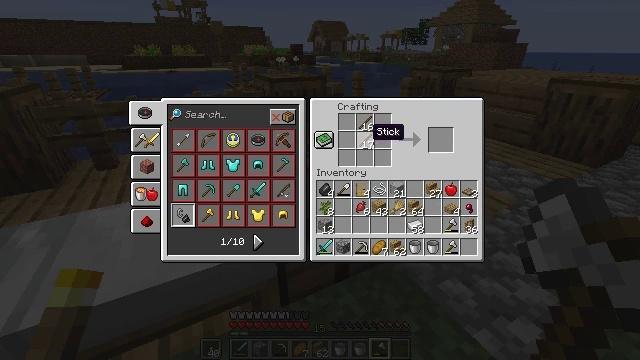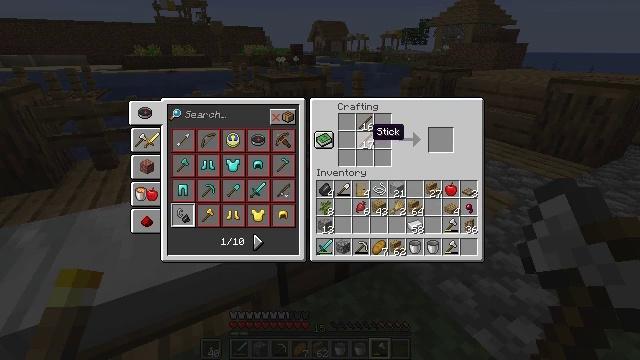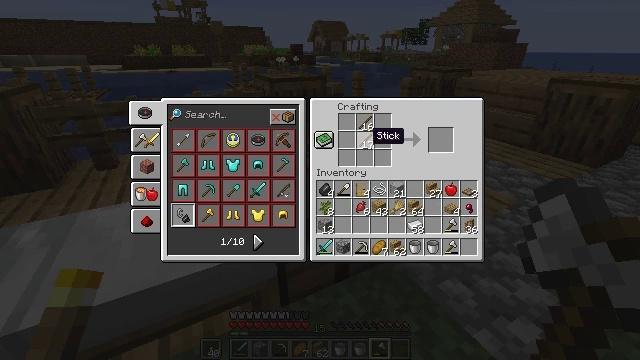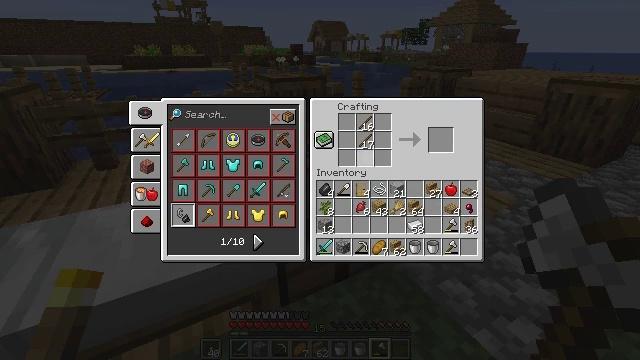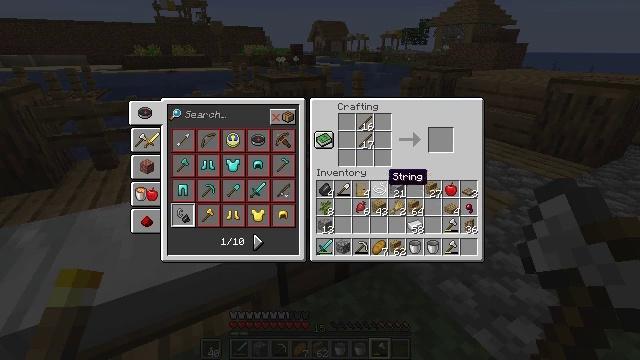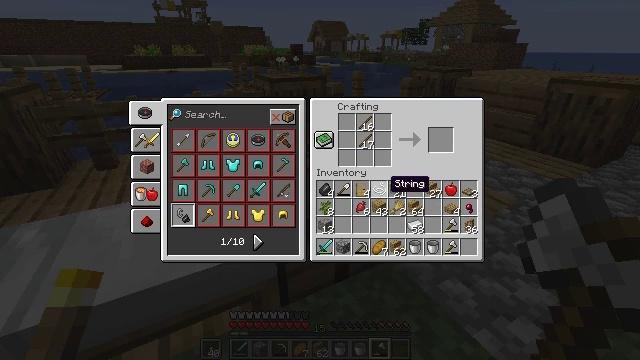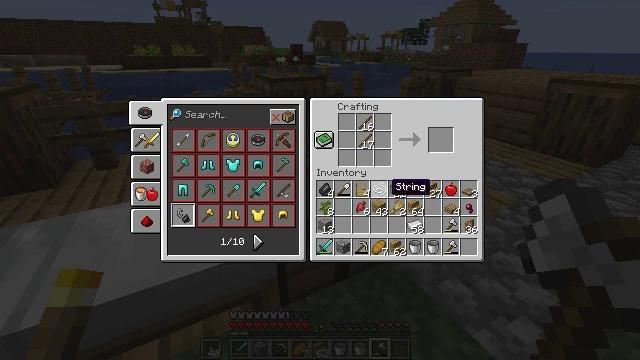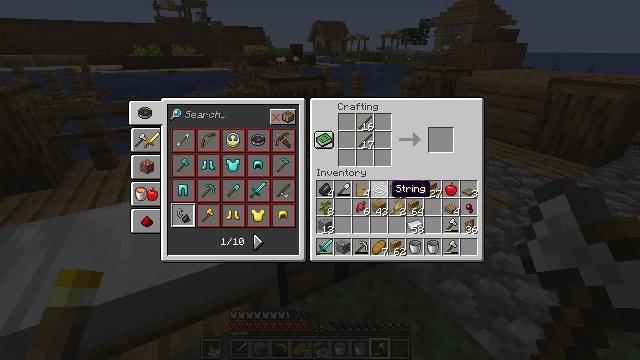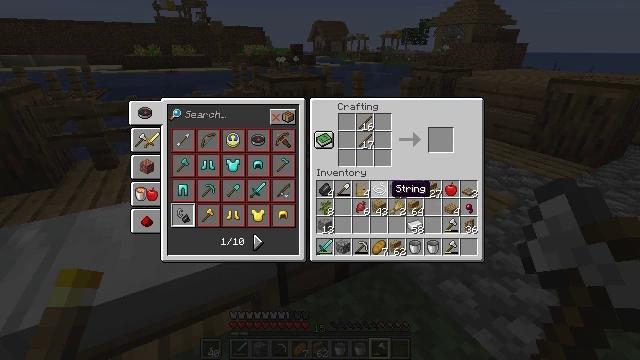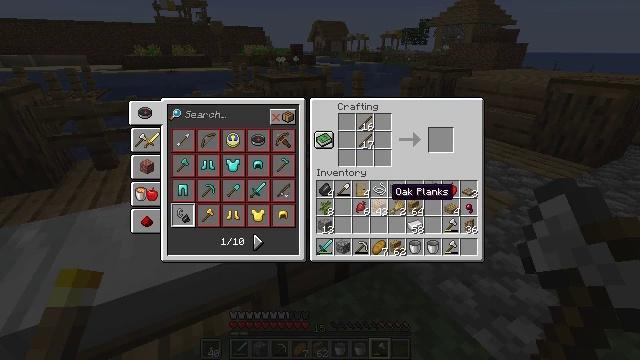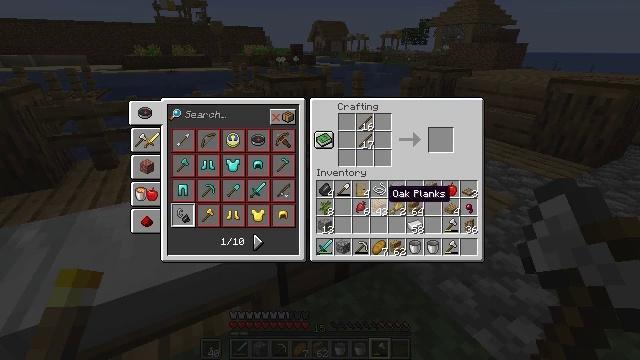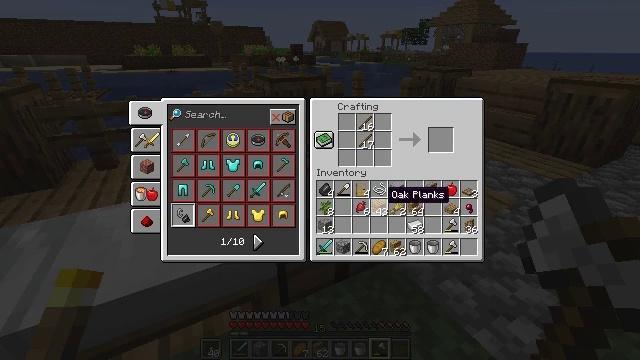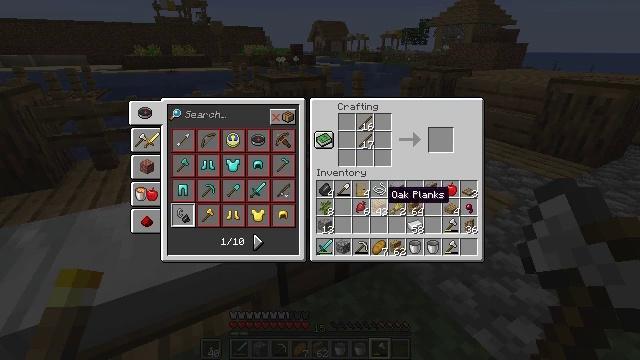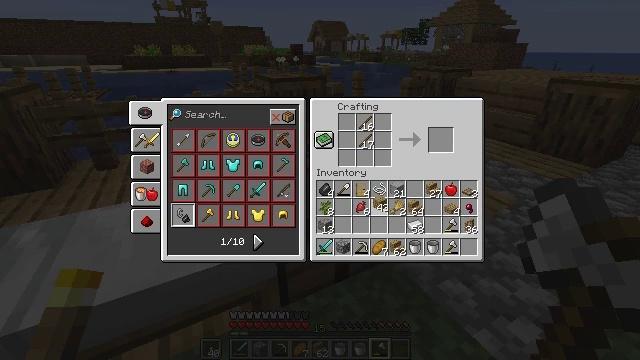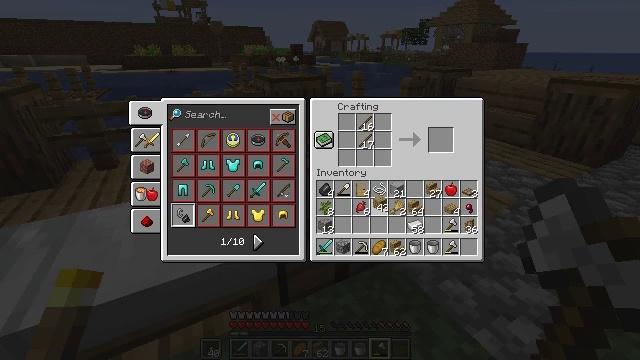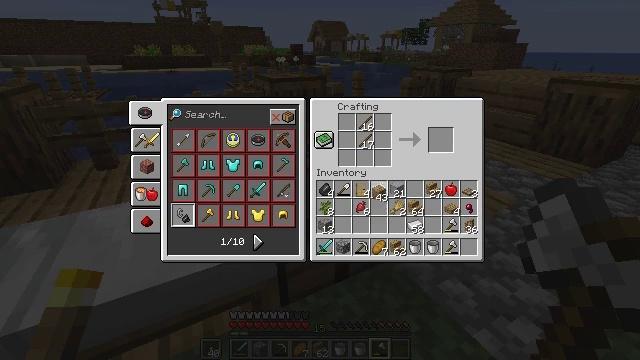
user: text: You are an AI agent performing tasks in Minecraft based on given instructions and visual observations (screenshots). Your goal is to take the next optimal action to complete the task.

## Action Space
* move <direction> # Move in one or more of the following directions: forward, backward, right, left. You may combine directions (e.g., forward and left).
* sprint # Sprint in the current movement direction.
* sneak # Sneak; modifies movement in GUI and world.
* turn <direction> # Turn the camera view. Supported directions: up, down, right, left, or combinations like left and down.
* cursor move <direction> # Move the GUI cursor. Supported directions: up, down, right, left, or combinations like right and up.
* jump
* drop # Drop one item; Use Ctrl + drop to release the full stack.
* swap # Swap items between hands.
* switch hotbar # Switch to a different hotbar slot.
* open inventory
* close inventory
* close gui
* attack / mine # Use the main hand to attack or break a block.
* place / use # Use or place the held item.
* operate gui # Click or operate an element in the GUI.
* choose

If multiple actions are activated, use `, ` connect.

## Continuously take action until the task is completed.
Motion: motion action
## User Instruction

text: Use the crafting table to make an oak fence.
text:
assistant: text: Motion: no_op
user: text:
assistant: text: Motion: no_op
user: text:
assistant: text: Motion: cursor move right and down
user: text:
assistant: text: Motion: cursor move right and down
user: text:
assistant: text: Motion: no_op
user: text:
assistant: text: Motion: no_op
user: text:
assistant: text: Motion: no_op
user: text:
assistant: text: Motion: no_op
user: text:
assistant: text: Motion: no_op
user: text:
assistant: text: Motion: no_op
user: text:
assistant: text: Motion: no_op
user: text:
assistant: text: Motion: no_op
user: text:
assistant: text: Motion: operate gui
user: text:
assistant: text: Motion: operate gui
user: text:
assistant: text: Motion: cursor move up
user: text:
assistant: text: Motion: cursor move left and up
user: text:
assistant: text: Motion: cursor move left and up
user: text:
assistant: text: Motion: cursor move up
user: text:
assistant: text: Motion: no_op
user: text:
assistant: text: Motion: no_op
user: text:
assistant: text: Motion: no_op
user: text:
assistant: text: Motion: no_op
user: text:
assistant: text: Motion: no_op
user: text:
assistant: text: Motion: no_op
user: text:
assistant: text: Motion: no_op
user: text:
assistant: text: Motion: no_op
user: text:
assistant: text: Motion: operate gui
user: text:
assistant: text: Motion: operate gui
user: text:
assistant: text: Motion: operate gui
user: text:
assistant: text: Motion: operate gui